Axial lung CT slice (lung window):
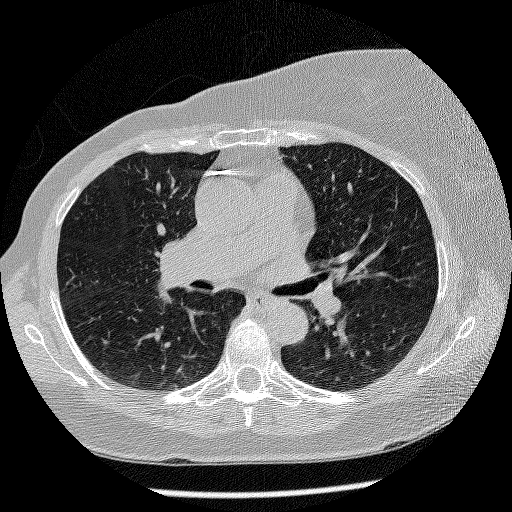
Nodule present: no